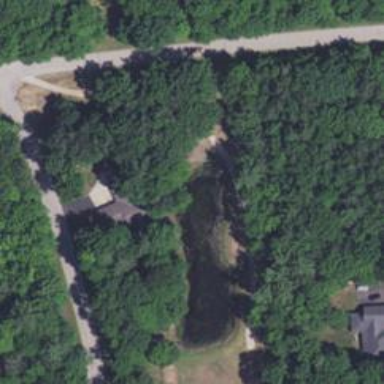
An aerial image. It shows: Path for golf carts.